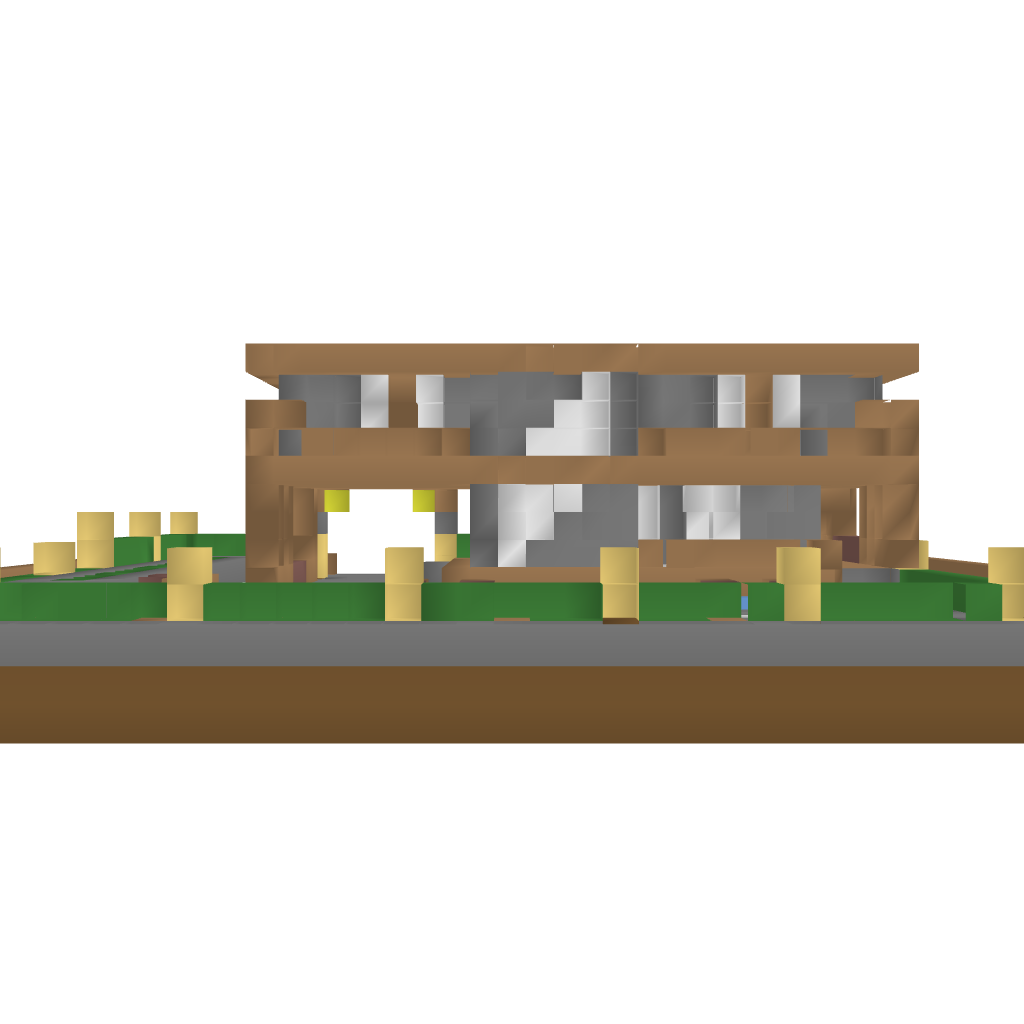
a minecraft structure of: Simple House 02 good quality